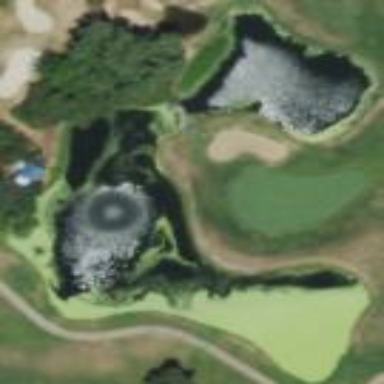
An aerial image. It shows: Water hazard on golf course.